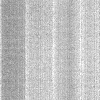
Atmospheric dust classification: dusty